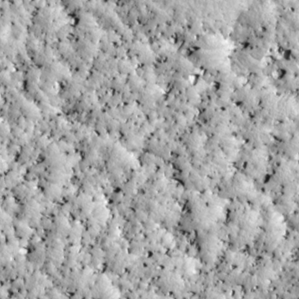
Label: non_frost